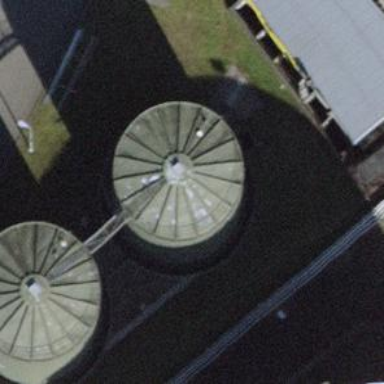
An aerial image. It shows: Storage tank that is man-made.